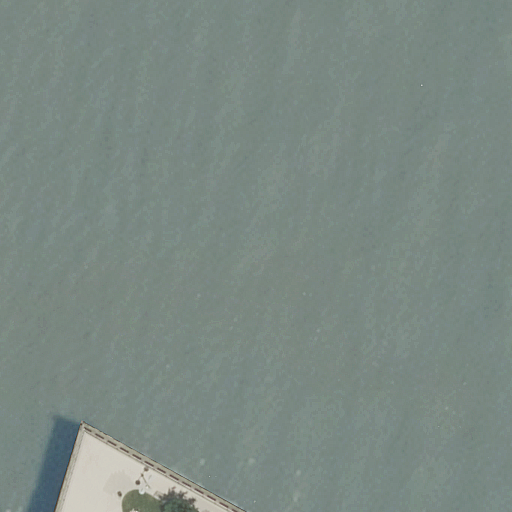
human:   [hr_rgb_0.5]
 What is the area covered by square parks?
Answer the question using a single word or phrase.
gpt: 0m2

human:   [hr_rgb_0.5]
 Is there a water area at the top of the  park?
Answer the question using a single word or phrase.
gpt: no

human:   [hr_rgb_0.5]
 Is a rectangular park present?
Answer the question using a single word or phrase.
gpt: yes

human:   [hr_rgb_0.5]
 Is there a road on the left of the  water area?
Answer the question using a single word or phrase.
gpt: yes

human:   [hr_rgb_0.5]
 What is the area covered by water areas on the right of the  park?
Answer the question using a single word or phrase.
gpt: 0m2

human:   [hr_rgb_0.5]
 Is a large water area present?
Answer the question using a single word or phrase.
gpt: yes

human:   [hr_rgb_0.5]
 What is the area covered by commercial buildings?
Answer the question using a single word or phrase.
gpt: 0m2

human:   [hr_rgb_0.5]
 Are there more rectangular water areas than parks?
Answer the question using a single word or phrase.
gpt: no

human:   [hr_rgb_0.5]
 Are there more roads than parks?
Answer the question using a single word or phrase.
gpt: no

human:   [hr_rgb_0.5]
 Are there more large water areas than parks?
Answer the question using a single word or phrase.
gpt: no

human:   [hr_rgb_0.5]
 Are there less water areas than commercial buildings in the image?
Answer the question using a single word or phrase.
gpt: no

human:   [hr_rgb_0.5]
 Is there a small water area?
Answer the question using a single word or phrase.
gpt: no

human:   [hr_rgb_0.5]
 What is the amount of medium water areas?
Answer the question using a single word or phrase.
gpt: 0

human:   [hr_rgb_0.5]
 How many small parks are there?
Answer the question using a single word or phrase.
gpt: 0

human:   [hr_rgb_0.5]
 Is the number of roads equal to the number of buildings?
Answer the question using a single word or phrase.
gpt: no

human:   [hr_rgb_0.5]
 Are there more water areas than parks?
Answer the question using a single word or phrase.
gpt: no

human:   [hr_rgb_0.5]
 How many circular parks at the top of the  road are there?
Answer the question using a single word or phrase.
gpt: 0

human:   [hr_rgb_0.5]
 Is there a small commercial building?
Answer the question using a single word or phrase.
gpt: no

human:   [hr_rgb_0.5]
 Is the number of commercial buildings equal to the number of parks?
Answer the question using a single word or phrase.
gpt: no

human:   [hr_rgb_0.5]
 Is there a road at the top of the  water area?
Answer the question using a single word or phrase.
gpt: no

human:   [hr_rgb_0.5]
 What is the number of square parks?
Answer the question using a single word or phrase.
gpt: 0

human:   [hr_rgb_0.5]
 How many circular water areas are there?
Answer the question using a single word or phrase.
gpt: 0

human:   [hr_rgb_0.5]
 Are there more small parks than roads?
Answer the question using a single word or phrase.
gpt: no

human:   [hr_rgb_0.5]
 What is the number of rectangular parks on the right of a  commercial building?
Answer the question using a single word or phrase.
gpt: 0

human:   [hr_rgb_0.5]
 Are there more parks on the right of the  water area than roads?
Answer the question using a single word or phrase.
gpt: no

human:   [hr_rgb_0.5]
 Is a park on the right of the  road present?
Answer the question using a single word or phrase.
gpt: yes

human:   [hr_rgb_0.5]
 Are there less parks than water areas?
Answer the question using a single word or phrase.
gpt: no

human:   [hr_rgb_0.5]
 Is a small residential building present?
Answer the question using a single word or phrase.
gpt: no

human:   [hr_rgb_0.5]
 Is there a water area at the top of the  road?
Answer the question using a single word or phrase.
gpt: no

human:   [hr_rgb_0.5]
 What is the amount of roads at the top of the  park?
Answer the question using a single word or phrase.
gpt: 0

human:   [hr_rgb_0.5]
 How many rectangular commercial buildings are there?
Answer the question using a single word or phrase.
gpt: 0

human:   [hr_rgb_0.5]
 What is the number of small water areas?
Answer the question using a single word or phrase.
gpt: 0

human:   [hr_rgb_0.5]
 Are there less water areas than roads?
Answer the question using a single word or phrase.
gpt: no

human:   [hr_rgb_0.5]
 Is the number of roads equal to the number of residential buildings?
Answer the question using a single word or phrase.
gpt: no

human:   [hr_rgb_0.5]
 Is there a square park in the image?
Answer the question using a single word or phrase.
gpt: no

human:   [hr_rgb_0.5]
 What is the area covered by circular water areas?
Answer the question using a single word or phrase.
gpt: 0m2